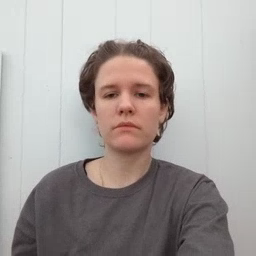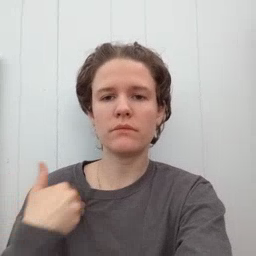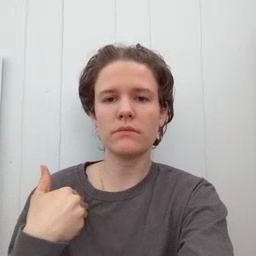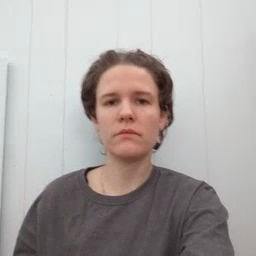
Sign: have